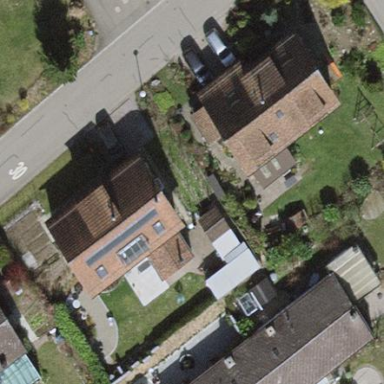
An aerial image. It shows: Building with tiled roof.